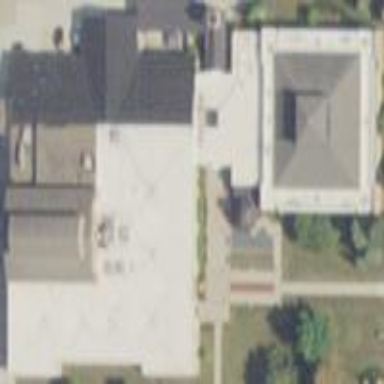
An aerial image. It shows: Building serving as place of worship.